Question: How do you look up a list of language IDs available within SQL Server?
I am specifically looking if there are any views within 'sys' schema.

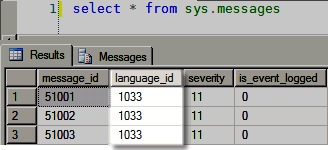
Answer: '''
select * from syslanguages
'''
The id is a Locale ID language code as defined by Microsoft. A list of them can also be found <URL>.